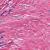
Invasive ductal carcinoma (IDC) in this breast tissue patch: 0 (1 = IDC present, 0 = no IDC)